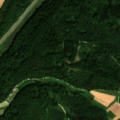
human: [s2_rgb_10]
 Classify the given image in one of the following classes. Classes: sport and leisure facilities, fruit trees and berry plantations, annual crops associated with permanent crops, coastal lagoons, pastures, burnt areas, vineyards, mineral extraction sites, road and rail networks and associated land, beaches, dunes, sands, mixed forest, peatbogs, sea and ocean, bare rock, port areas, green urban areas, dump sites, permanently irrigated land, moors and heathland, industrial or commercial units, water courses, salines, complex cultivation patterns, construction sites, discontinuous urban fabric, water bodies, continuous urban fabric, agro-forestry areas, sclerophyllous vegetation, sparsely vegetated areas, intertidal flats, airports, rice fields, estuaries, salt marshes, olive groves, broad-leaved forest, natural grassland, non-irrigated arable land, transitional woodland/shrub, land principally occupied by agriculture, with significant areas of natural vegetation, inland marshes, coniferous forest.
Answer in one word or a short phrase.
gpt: non-irrigated arable land, pastures, mixed forest